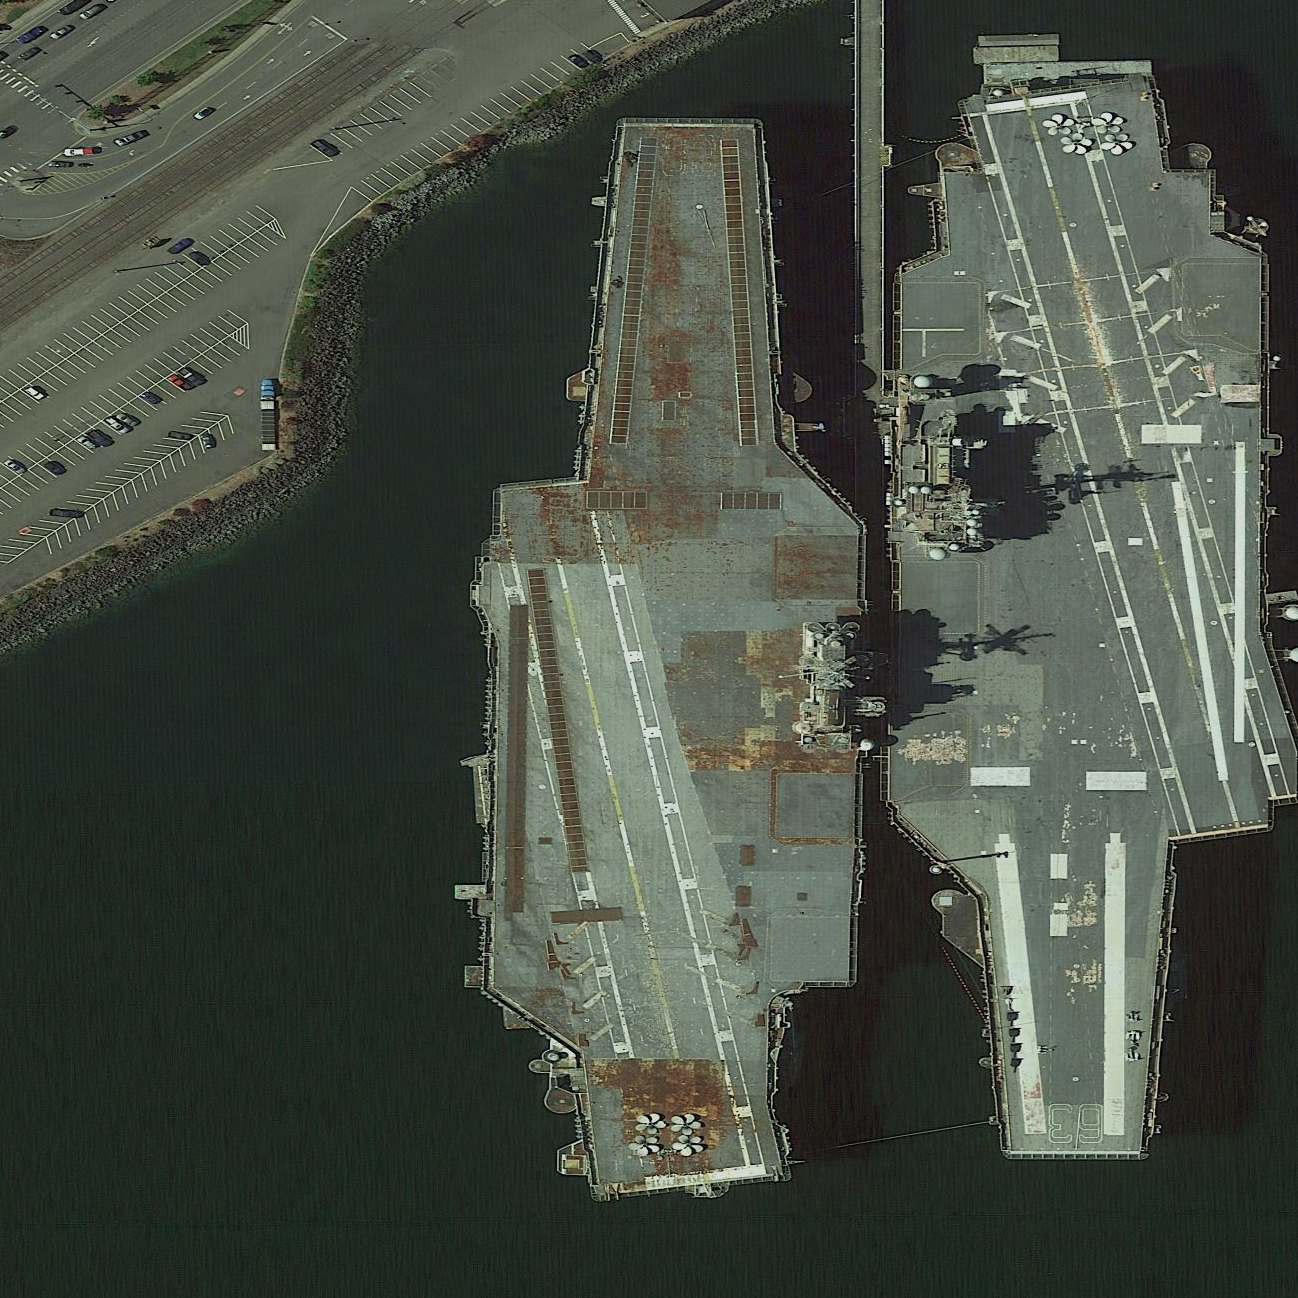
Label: aircraft_carrier